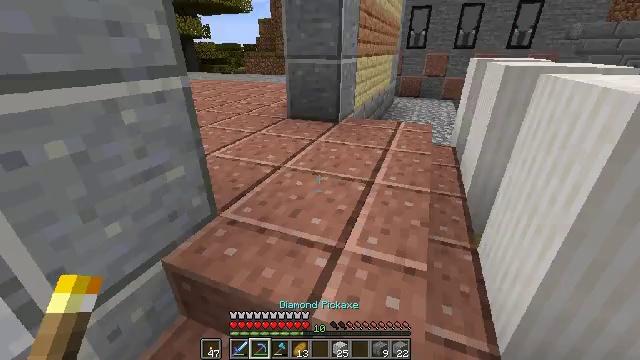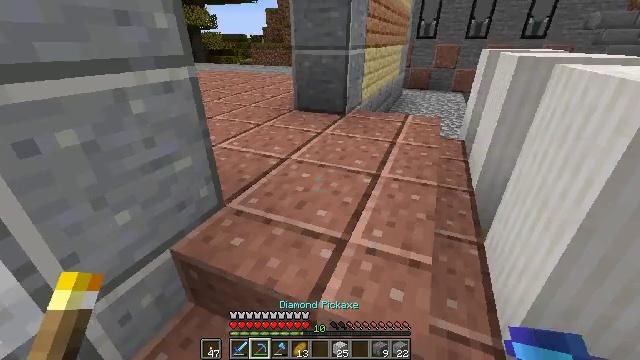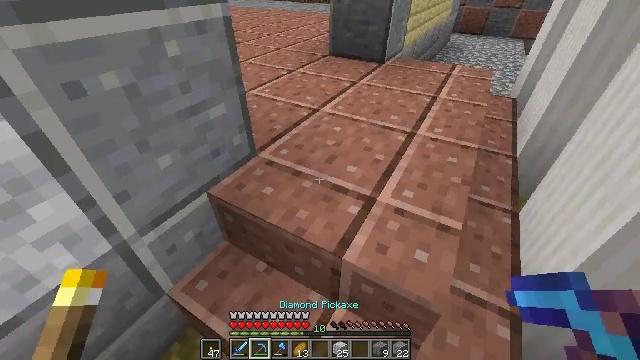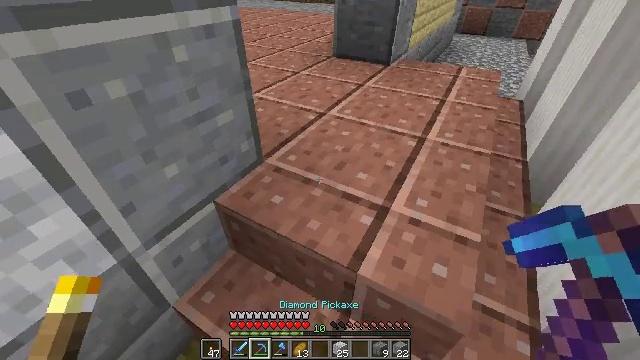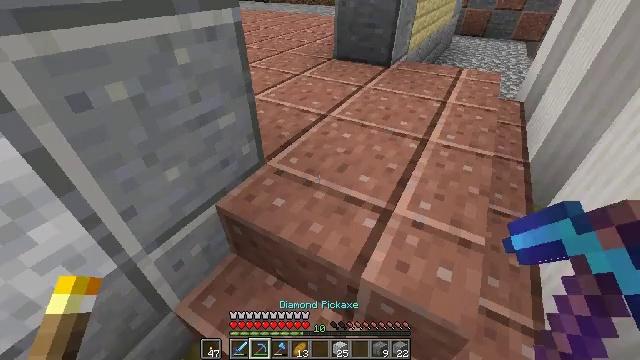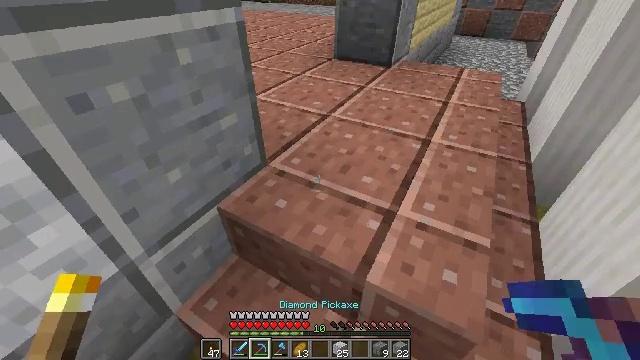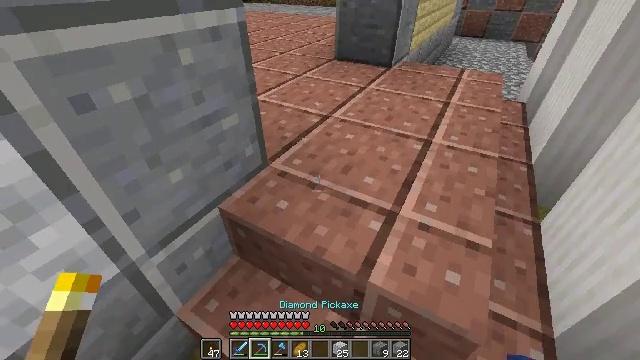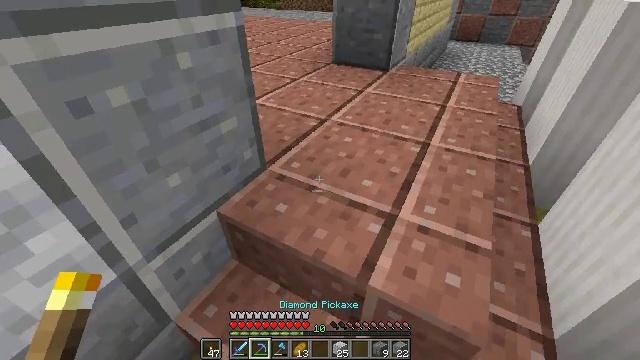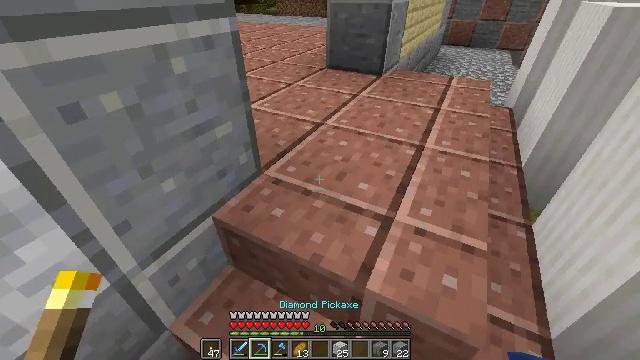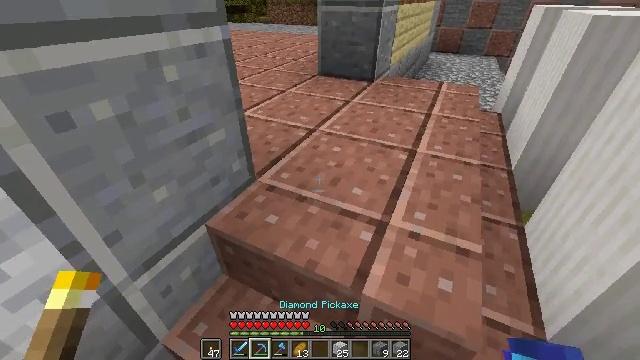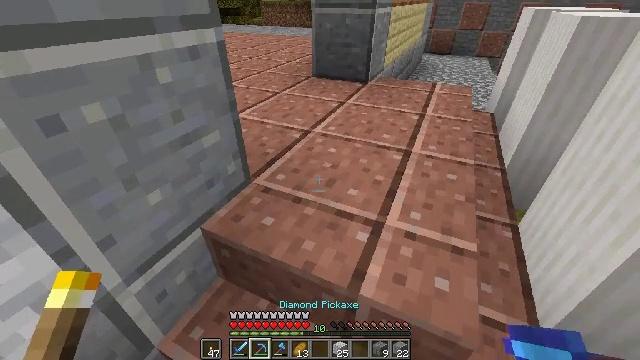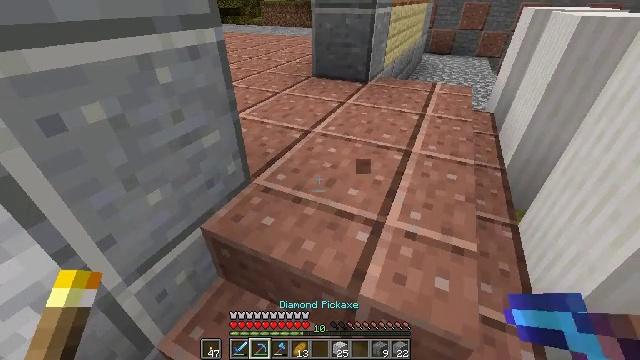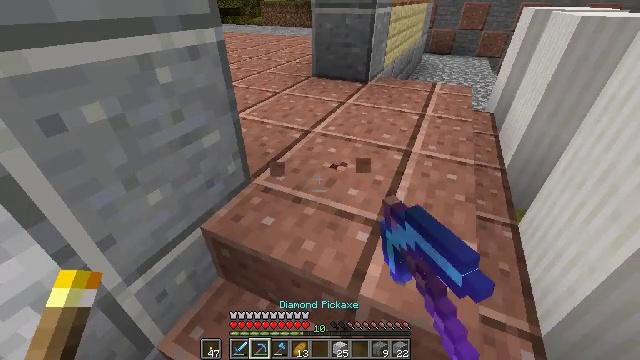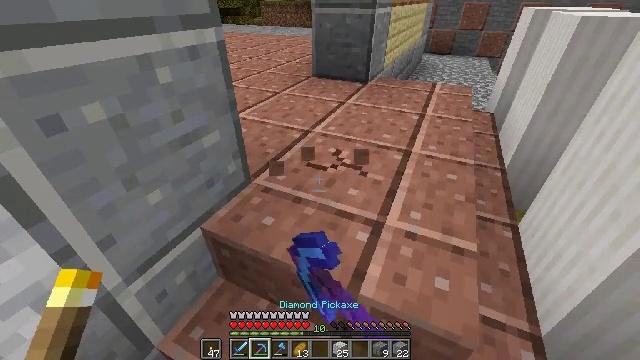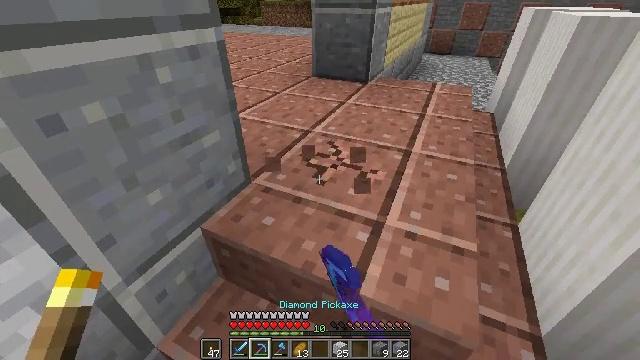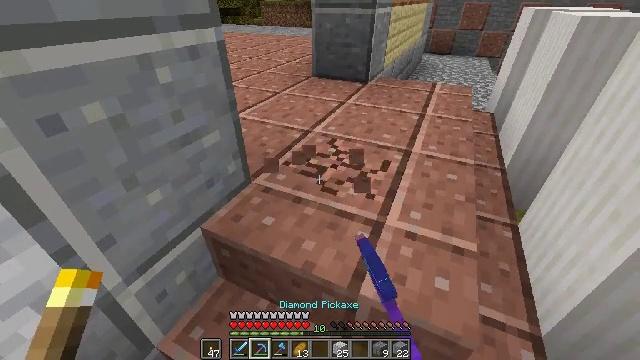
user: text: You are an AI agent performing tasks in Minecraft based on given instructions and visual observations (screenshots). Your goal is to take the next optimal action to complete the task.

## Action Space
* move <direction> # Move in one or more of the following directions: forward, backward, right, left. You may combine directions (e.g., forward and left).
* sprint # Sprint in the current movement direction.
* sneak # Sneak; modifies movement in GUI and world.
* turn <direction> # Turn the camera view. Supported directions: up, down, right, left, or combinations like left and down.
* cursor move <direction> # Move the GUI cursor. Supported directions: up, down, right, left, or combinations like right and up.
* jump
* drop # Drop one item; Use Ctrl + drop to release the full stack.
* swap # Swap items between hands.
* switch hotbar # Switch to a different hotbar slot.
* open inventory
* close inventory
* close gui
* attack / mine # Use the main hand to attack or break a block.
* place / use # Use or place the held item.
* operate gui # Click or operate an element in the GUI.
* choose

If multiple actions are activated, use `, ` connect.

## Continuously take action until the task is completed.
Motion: motion action
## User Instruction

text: Gather polished granite from a structure.
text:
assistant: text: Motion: no_op
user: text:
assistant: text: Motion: move forward and move left, turn left and down
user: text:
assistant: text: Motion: no_op
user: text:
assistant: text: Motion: no_op
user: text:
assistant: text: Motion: no_op
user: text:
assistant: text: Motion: no_op
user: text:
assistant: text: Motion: no_op
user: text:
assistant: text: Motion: turn right
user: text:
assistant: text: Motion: turn right and up
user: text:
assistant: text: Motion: turn right
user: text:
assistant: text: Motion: attack / mine
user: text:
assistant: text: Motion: attack / mine
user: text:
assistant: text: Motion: attack / mine
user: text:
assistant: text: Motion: attack / mine
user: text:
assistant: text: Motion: attack / mine
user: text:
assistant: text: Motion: attack / mine
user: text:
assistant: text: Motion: attack / mine
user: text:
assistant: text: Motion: move back, attack / mine
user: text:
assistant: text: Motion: move back, turn down, attack / mine
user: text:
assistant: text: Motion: move back, turn down, attack / mine
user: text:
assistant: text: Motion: move back, attack / mine
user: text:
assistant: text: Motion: attack / mine